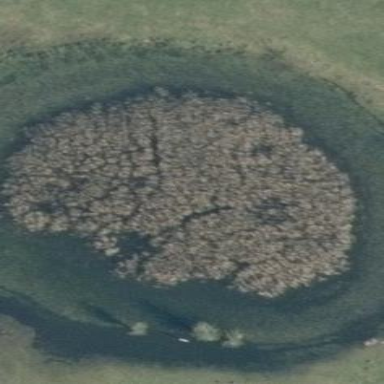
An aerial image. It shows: Wetland area.